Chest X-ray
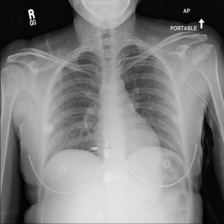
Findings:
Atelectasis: negative
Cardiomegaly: negative
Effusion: negative
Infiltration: negative
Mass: negative
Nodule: negative
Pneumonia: negative
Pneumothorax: negative
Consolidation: negative
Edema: negative
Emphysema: negative
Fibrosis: negative
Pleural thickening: negative
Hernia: negative